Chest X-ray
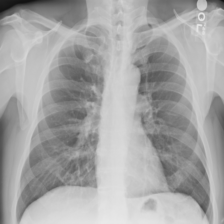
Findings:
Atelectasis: negative
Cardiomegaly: negative
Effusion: negative
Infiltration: negative
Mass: negative
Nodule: negative
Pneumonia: negative
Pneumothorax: negative
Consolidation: negative
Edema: negative
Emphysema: negative
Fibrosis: negative
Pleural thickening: negative
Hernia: negative